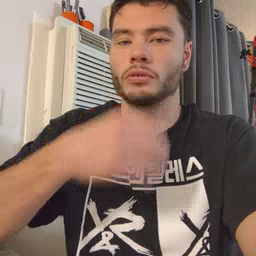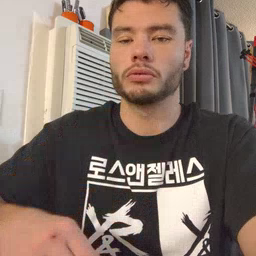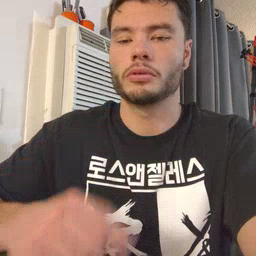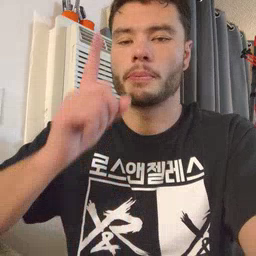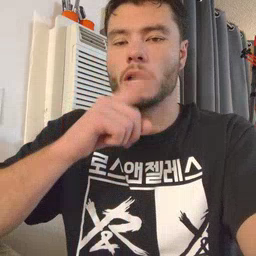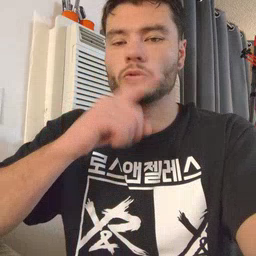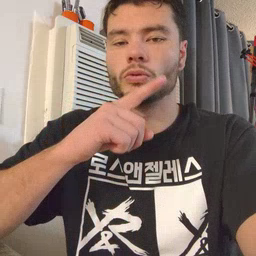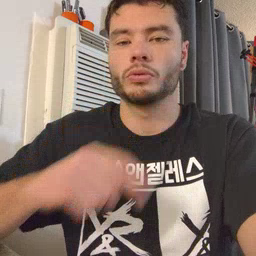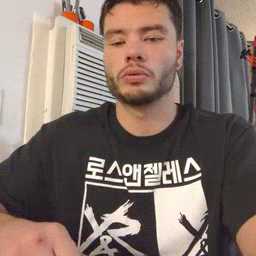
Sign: mouse